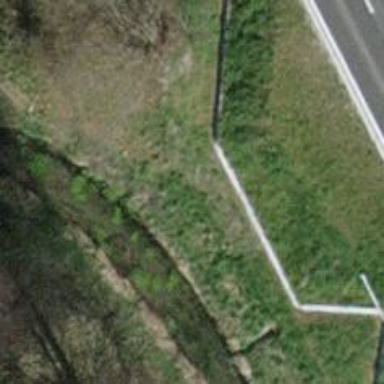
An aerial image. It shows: Retaining wall made of concrete.